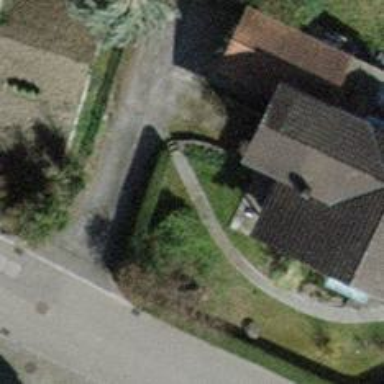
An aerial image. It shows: Hedge acting as barrier.